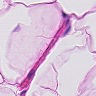
Metastatic tissue present: no